Question: i try to use effective caching but i face to face a problem. For example; i have 5 user they have used my app. user1,2,3,4 only fill grid by searcing(Caching is run!!!). on the other hand user5 adding new row. i want to refresh my cach data when adding new row. i read Multi threading to do that
### My Scenario:
LOOK please :<URL>

i really control if another user change my data, i must refresh my cache. is there any sensitivity to CAPTURE any new changing update new row save. for example :
1) i must capture new update . this mechanizm must run when changes occurs
2) i must capture new save. this mechanizm must run when new row adds
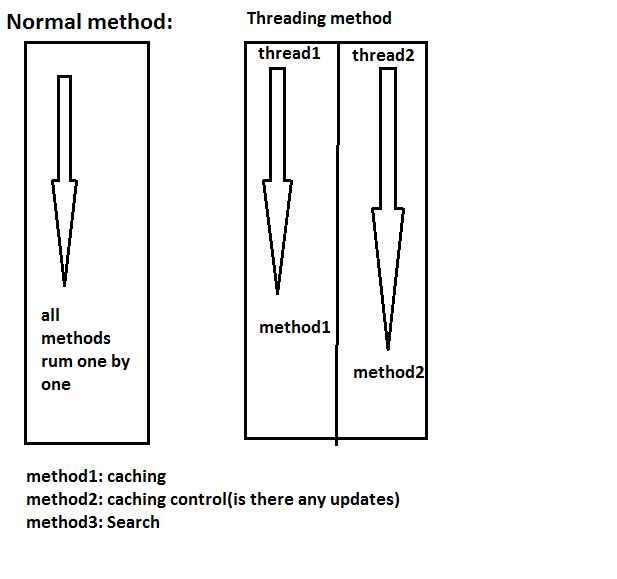
Answer: I'm still not quite sure what you're asking. My best guess is it sounds like you're trying to let a cache know when its data is stale.
Most caching implementations have this built in. Basically, you can expire a cache item (usually be removing it from the cache) when it has been updated.
For example, if you're just using the plain old built in caching that comes with ASP.net:
'''
private static Cache Cache;
public void AddItem(string data)
{
//Do a database call to add the data
//This will force clients to requery the source when GetItems is called again.
Cache.Remove("test");
}
public List<string> GetItems()
{
//Attempt to get the data from cache
List<string> data = Cache.Get("test") as string;
//Check to see if we got it from cache
if (data == null)
{
//We didn't get it from cache, so load it from
// wherever it comes from.
data = "From database or something";
//Put it in cache for the next user
Cache["test"] = data;
}
return data;
}
'''
I updated the code sample to return a list of strings instead of just a string. This should make it more obvious what is happening.
To reiterate, the GetItems() call retrieves a list of strings. If that list is in cache, the cached list is returned. Otherwise, the list is retrieved and cached / returned.
The AddItem method explicitly removes the list from the cache, forcing the requery of the data source.